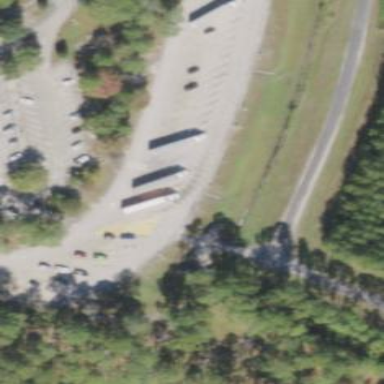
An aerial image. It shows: Designated parking area for tourist buses with surfaced condition.